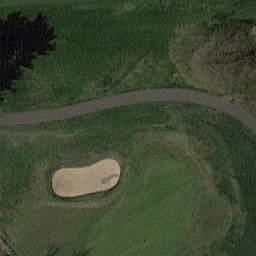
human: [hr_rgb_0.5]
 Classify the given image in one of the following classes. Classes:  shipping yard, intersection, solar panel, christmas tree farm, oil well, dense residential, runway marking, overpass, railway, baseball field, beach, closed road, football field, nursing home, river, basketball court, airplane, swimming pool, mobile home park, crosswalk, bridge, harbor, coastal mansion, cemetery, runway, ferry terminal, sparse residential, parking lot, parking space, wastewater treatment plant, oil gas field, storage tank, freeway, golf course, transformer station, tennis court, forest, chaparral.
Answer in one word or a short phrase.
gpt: golf course